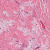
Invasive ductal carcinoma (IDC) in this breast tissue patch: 0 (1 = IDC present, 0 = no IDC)